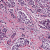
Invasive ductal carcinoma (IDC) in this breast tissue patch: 1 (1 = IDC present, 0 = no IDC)